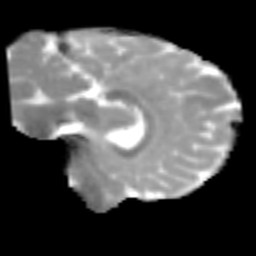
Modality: MD
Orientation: sagittal
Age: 23
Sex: female
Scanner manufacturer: siemens
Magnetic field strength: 3 T
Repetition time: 2.3 s
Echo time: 0.085 s